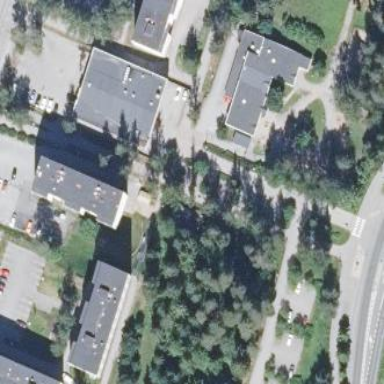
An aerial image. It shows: Kindergarten.